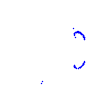
Particle: proton